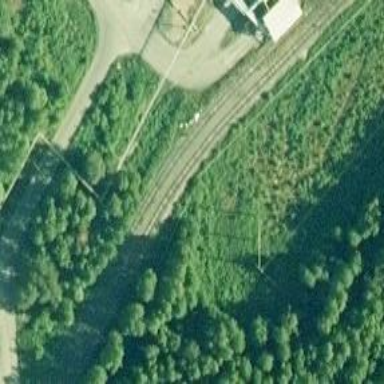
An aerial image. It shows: Abandoned railway yard.